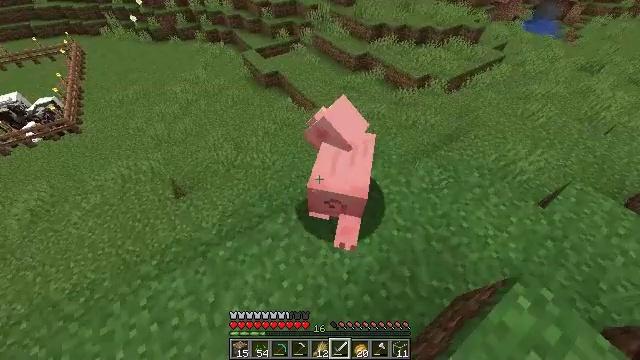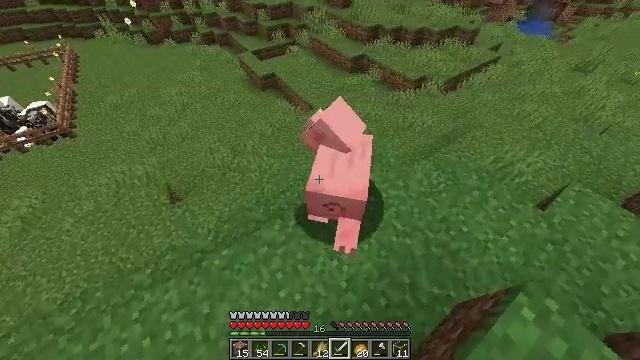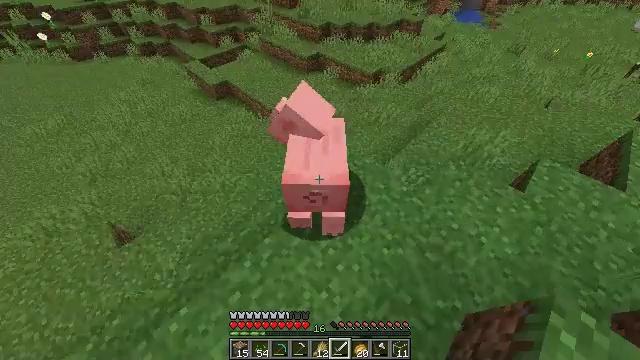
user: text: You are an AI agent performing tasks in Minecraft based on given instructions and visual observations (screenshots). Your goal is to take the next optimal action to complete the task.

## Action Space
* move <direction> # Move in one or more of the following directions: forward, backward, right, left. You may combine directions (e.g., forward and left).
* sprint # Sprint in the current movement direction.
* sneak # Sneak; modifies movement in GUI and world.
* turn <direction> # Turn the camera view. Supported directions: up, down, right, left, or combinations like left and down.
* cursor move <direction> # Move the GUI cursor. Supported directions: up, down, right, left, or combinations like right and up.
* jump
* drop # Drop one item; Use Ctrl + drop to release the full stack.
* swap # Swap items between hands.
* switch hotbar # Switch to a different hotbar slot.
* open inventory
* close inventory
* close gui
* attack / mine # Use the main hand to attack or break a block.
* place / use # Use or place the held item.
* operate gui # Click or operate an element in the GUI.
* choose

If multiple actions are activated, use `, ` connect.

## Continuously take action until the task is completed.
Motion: motion action
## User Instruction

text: Kill the pig.
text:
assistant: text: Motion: move forward, attack / mine
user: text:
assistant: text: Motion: move forward, turn right, attack / mine
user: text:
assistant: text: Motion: no_op